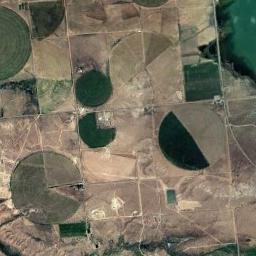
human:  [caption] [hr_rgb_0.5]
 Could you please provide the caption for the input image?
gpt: There are some big and two small circle farmland in the bare land .

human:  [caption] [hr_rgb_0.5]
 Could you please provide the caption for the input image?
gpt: Only the round farmland is in the upper right corner .

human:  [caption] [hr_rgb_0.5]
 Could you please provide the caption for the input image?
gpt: Several circular or fan-shaped farmlands with different radii and radians are on the wasteland .

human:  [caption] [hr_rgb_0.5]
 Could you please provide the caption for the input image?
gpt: A few green and tan mixed circular fields with full, Semi and semi-circle shapes .

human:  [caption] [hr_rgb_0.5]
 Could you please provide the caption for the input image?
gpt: There are several circular farmlands of different sizes distributed irregularly .